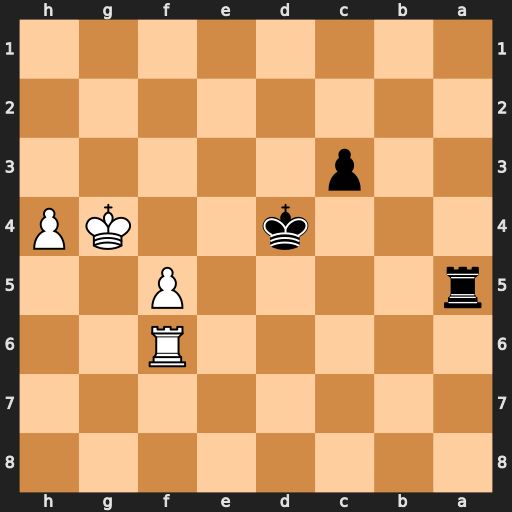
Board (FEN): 8/8/5R2/r4P2/3k2KP/2p5/8/8
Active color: b
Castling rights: -
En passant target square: -
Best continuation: c2 Rc6 Rc5